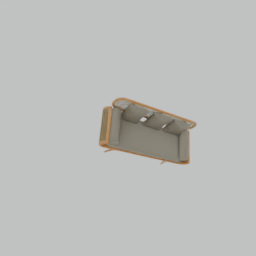
Label: furniture